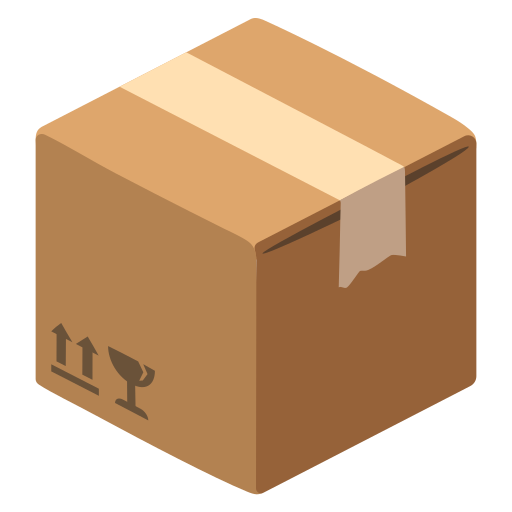
Emoji: 📦